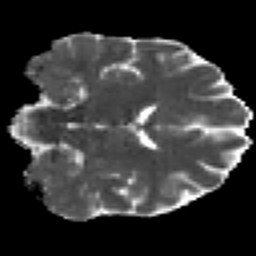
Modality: MD
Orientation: coronal
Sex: male
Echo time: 0.114 s